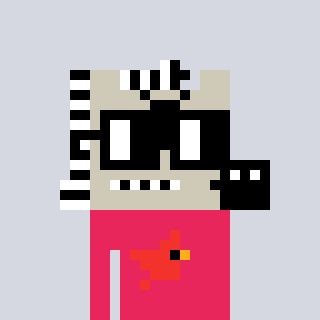
a pixel art character with square black glasses, a zebra-shaped head and a redpinkish-colored body on a cool background